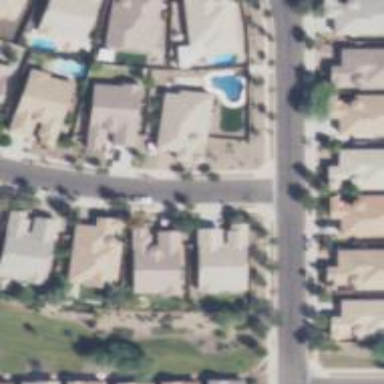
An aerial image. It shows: Residential road.